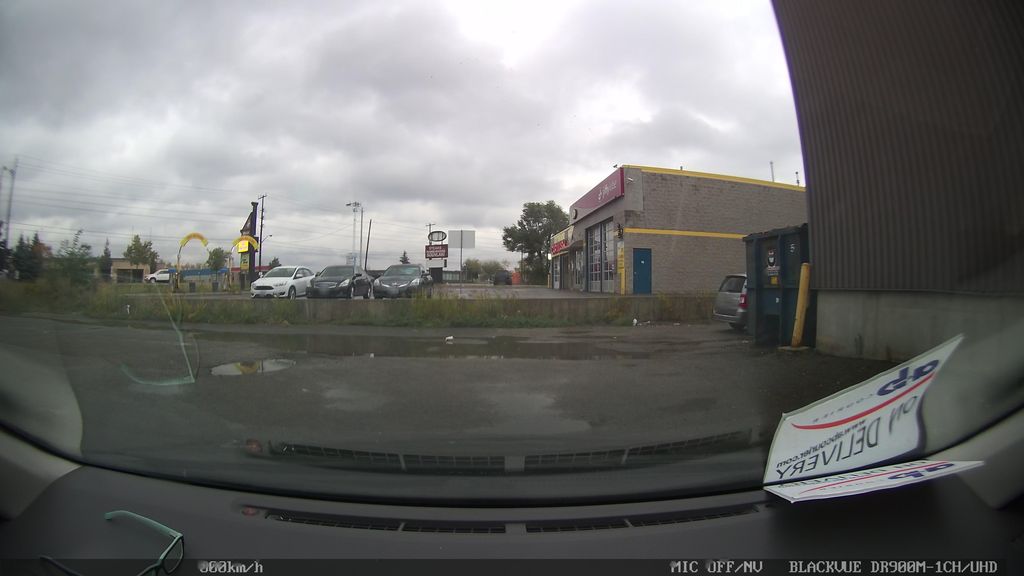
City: toronto